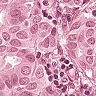
Metastatic tissue present: yes